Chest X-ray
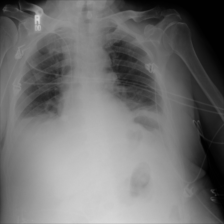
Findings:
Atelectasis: negative
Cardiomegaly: negative
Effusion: negative
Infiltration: positive
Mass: negative
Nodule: negative
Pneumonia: negative
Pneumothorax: negative
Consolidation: negative
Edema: negative
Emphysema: negative
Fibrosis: negative
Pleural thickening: negative
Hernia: negative